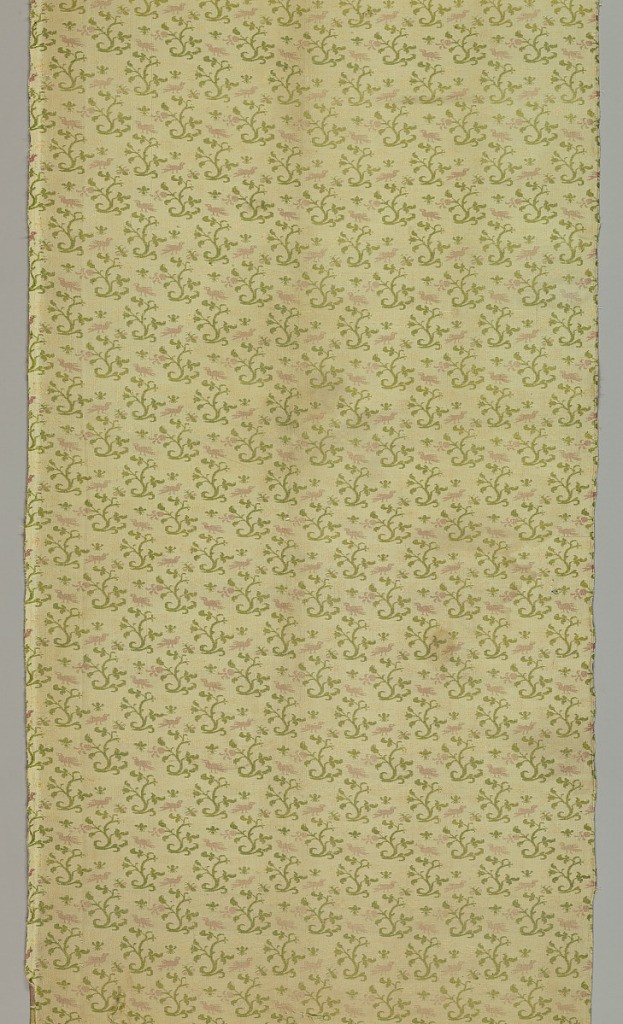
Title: Fragment
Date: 17th century
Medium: silk Technique: supplementary wefts in plain weave foundation
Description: Light yellow ground has an offset repeating design of yellow-green sprigs with pink flowers and small birds.